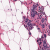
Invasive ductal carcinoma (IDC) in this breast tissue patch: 0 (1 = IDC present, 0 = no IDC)